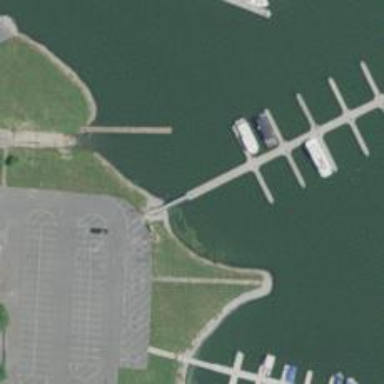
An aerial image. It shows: Pier with mooring facilities.